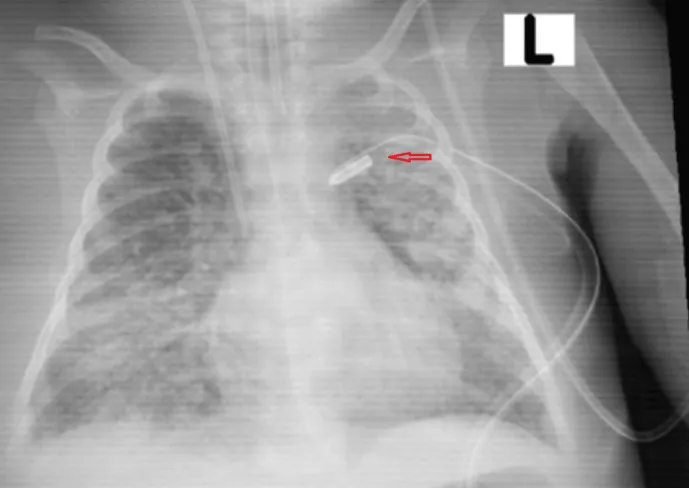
Chest X-rays with tube insertion. This is a post-interventional chest radiograph, following intercostal tube (ICT) placement, demonstrating the re-expansion of the previously collapsed lung. However, the remaining extensive pulmonary infiltrate is indicative of persistent parenchymal disease.
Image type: radiology (x_ray)